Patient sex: M
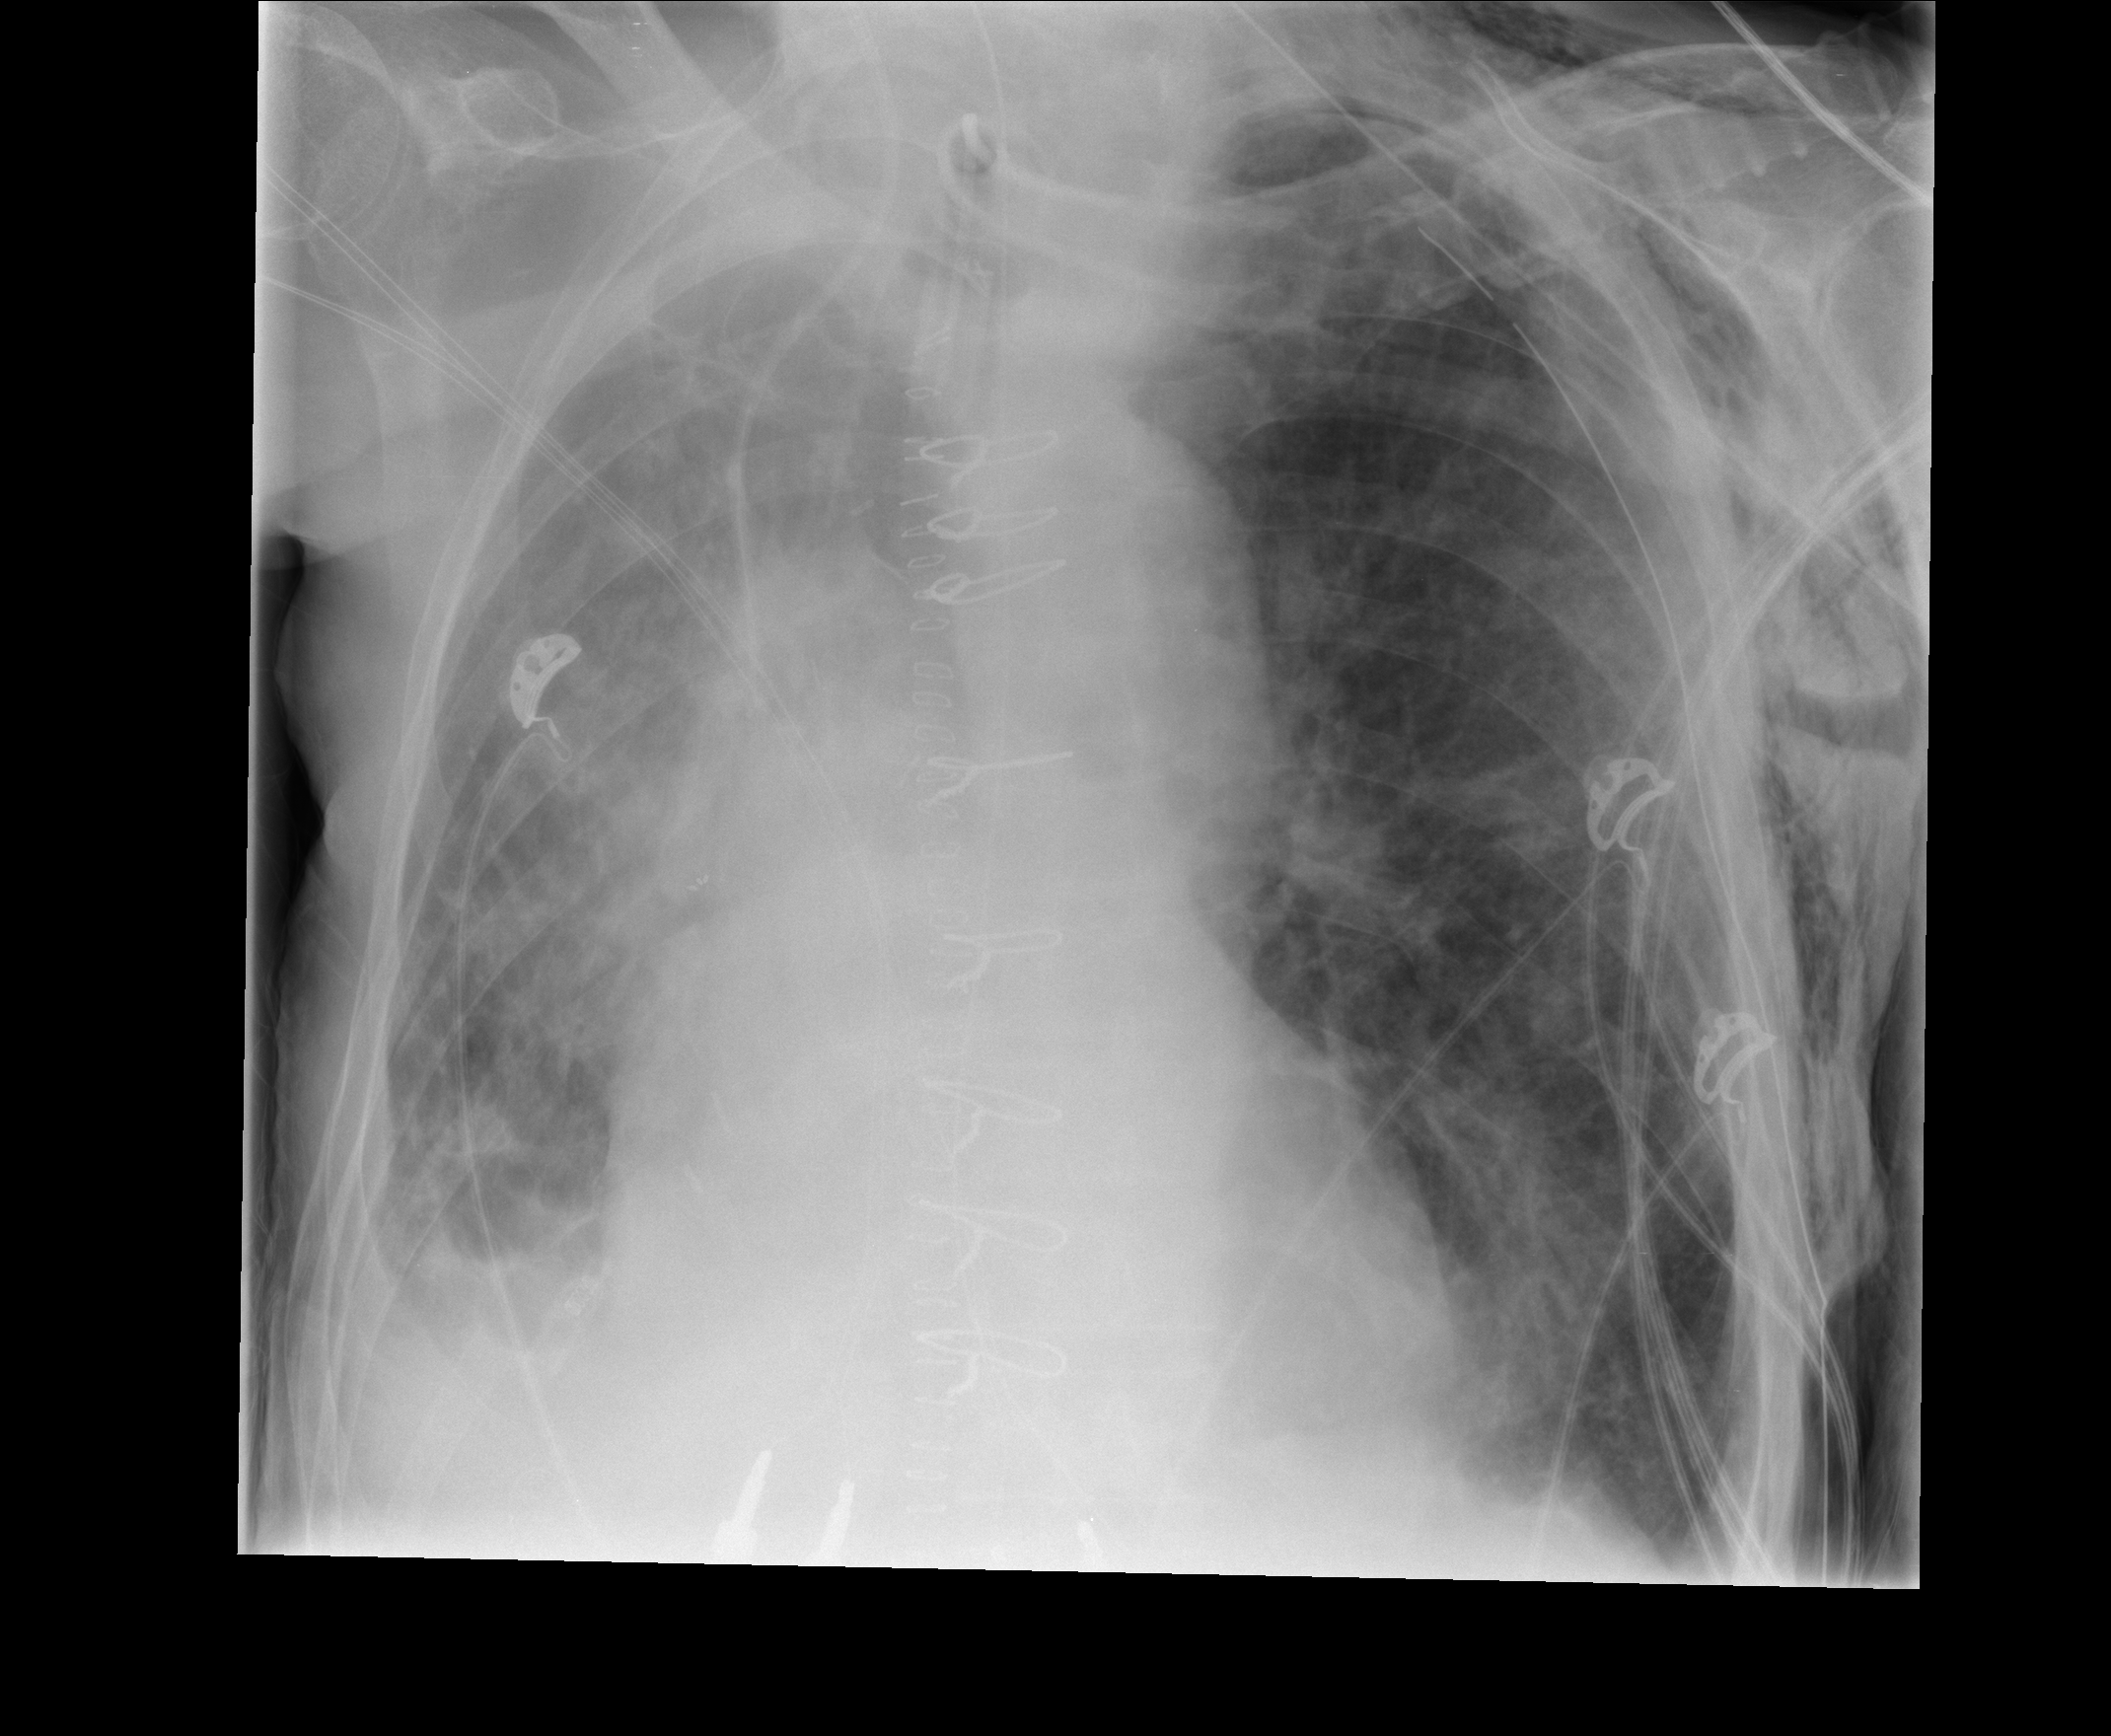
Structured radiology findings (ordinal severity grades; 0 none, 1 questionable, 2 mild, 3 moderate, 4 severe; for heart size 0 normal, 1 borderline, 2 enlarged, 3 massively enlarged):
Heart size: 1
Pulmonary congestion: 2
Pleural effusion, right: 3
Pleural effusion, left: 2
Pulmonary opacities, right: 3
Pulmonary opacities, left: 2
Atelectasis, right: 3
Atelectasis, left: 2